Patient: sex F, age 69
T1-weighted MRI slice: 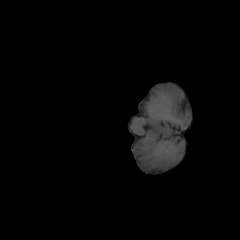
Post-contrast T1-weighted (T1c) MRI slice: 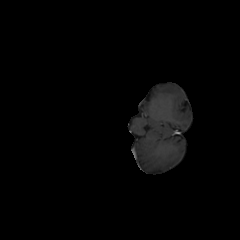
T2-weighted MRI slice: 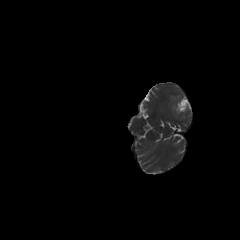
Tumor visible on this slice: no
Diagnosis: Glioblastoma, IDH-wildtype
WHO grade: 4